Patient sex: M
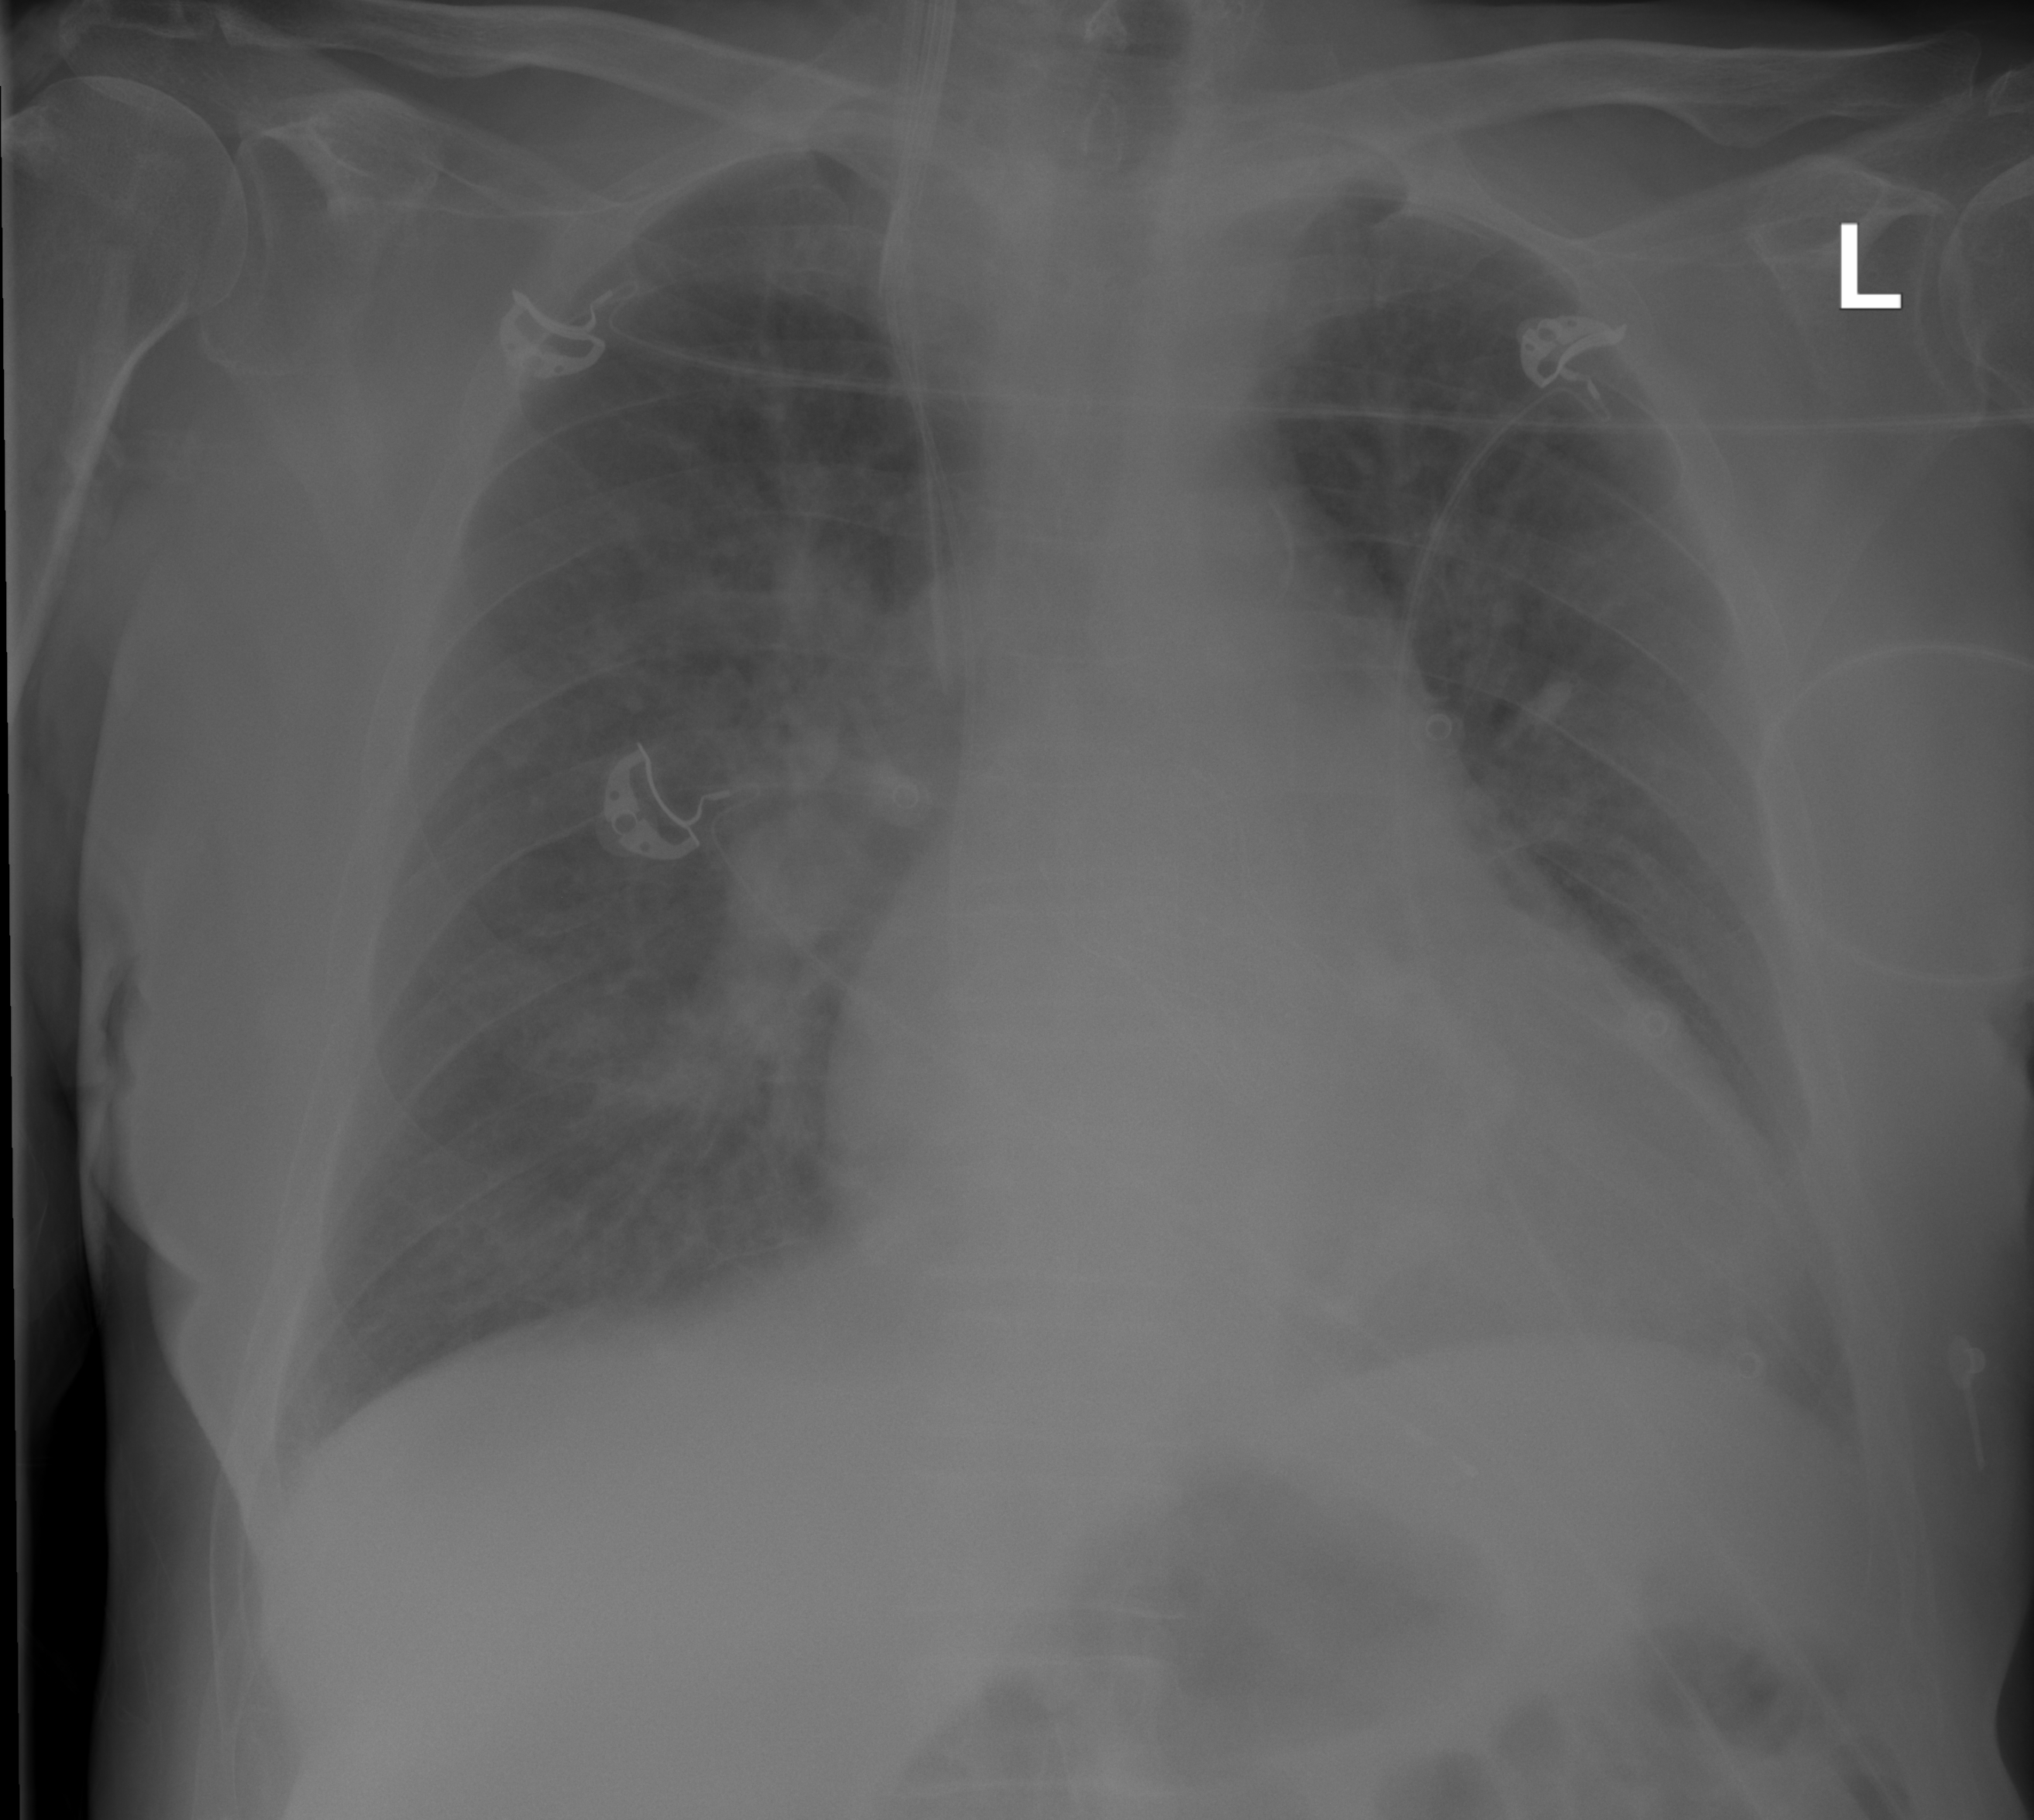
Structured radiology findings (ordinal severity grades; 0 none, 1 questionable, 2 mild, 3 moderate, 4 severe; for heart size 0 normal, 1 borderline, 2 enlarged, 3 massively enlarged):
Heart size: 0
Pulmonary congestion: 2
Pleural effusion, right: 0
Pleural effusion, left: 0
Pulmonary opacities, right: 2
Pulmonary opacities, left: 2
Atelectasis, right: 0
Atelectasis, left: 0